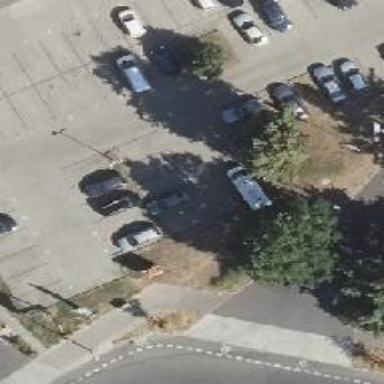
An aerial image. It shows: Parking aisle designated as service road.